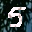
Label: 5